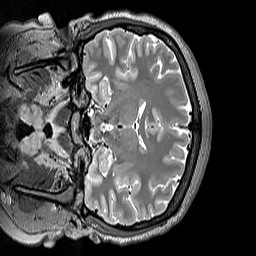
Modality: T2w
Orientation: coronal
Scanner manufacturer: siemens
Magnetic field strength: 3 T
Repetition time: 3.2 s
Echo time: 0.406 s